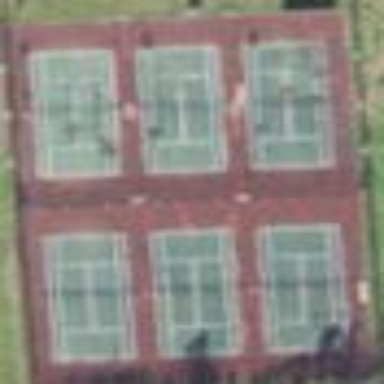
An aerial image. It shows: Tennis court on pitch designated for leisure land.